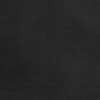
Atmospheric dust classification: dusty